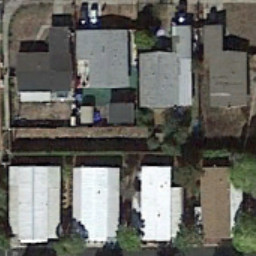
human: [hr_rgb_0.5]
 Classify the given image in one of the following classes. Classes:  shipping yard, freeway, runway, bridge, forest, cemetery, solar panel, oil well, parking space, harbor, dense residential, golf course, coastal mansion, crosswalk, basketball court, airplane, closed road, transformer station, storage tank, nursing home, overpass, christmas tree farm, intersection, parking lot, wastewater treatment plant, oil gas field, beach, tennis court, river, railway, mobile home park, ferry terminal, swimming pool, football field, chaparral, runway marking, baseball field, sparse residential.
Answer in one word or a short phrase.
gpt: mobile home park